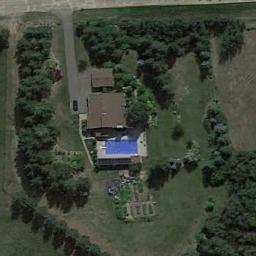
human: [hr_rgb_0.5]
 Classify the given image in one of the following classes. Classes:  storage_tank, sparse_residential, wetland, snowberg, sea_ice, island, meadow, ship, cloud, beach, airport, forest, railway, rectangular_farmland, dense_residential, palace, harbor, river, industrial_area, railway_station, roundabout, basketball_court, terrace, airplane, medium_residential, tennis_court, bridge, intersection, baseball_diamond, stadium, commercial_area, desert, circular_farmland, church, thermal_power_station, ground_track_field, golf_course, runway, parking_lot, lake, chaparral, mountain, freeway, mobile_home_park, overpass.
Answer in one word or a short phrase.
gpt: sparse_residential